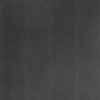
Label: dusty